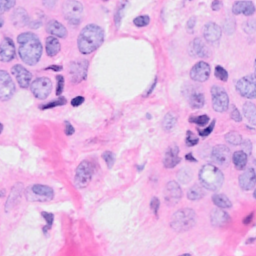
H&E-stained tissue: Breast